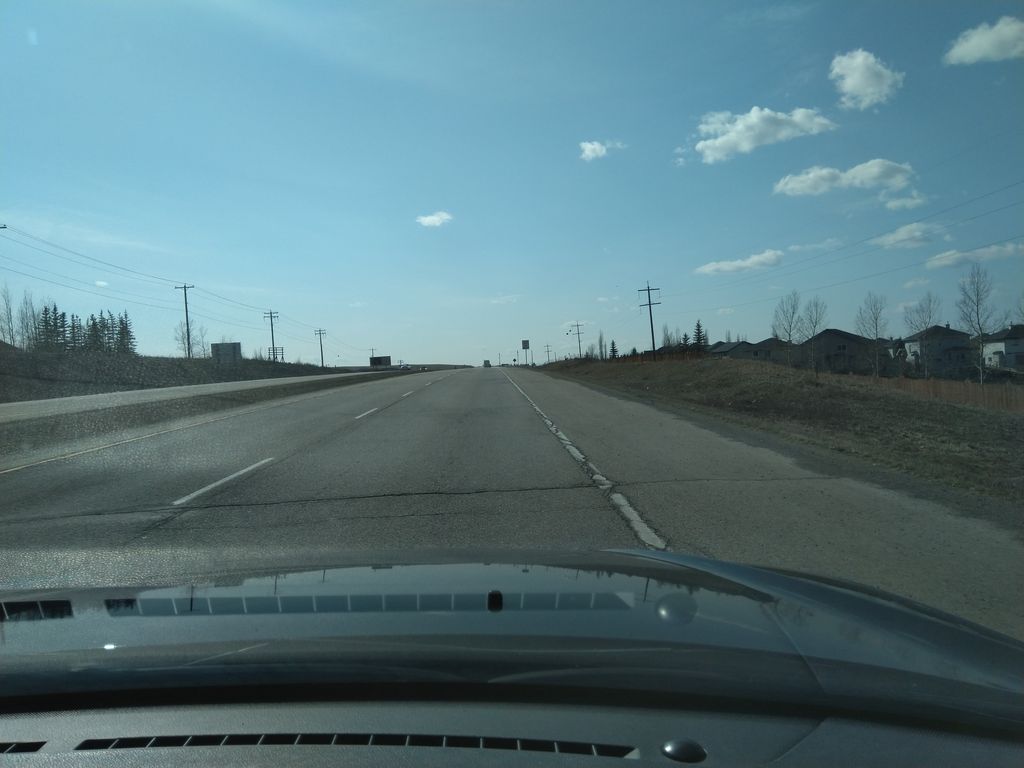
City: calgary